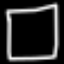
Label: square